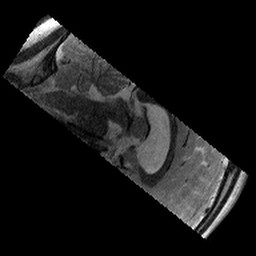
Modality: T2w
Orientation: sagittal
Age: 13
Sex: male
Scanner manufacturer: siemens
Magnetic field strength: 3 T
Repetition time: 8.46 s
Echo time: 0.067 s